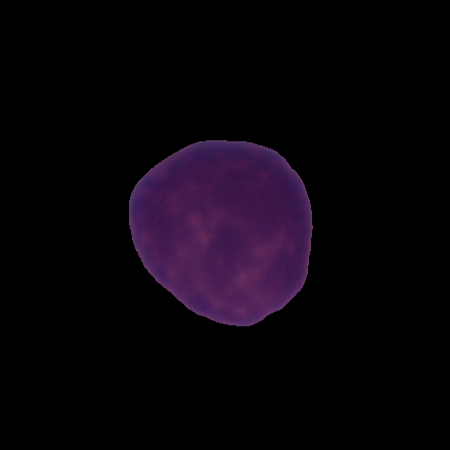
Label: healthy